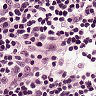
Metastatic tissue present: no